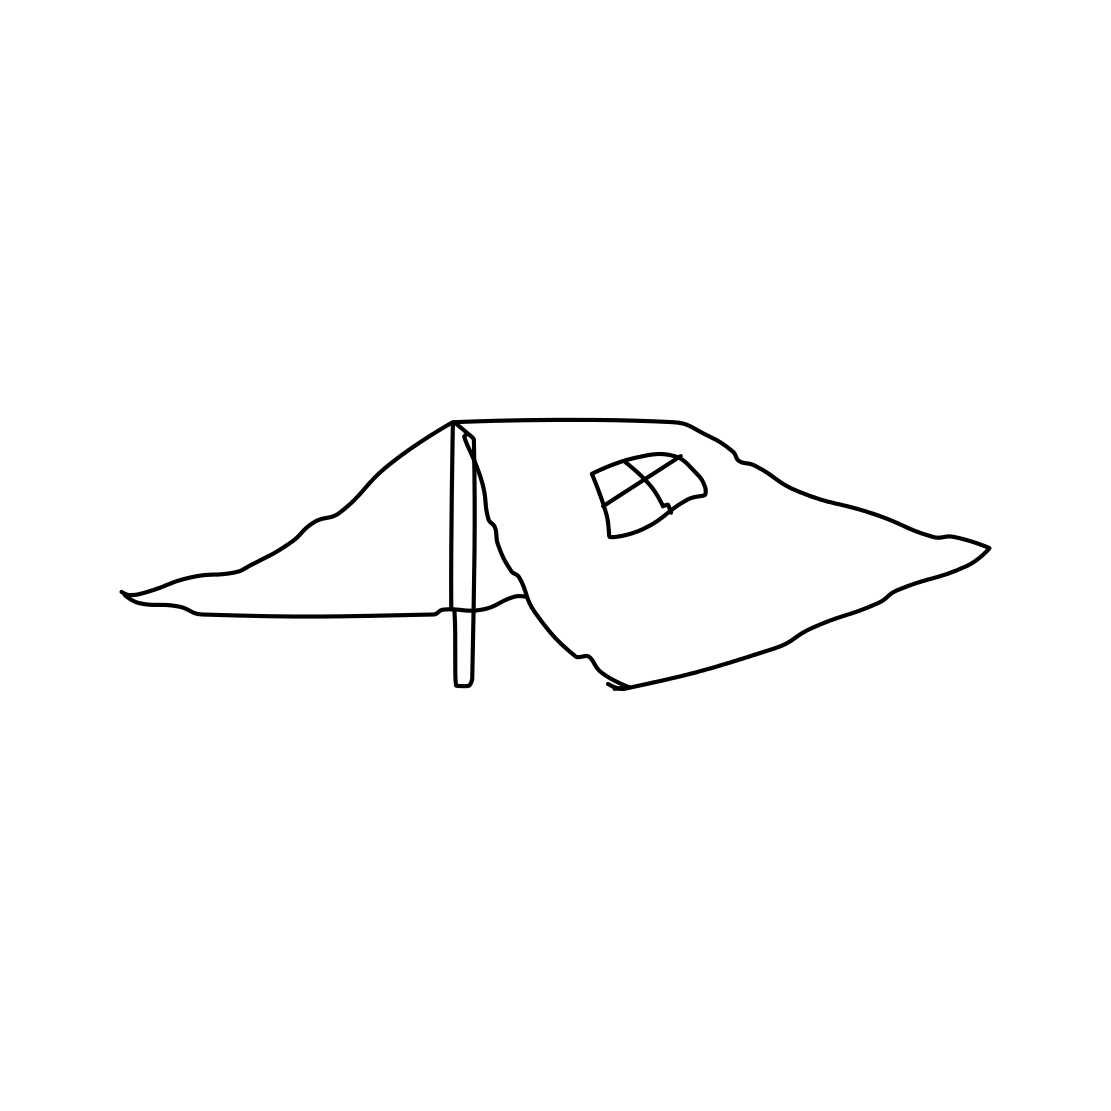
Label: tent